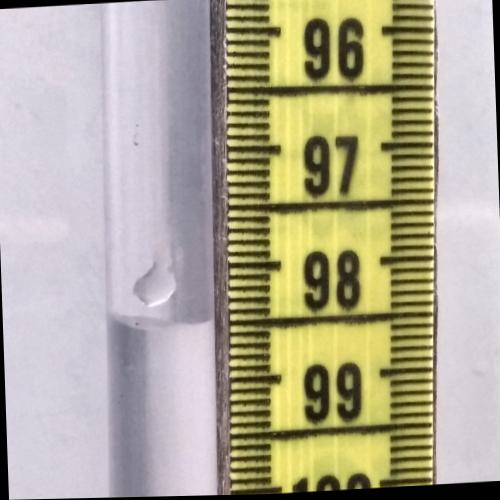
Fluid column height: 98.5 cm